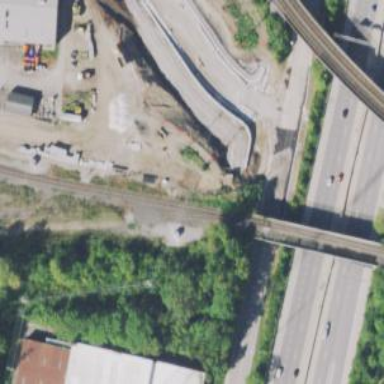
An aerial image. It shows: Disused railway spur service.